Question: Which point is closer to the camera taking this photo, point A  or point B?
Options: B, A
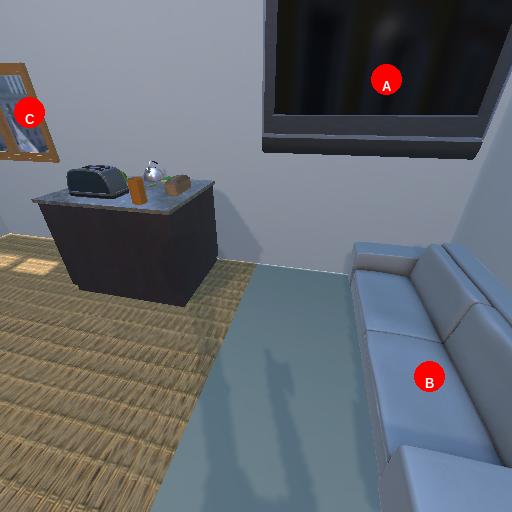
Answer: B